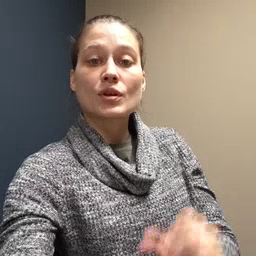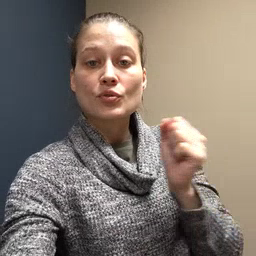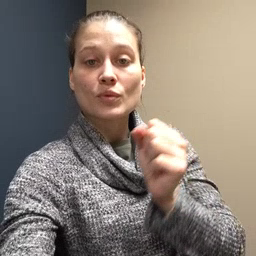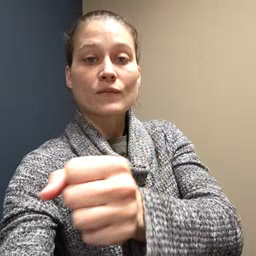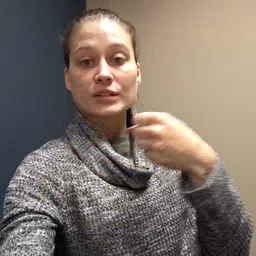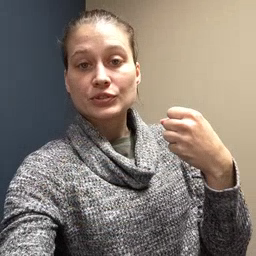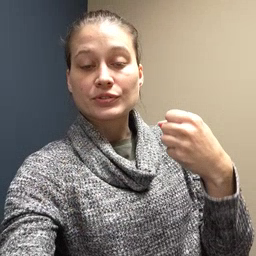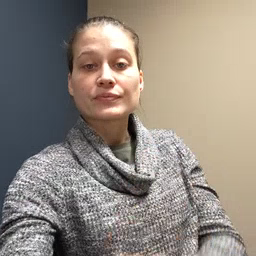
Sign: refrigerator